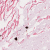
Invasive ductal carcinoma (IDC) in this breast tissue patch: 0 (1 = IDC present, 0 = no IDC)